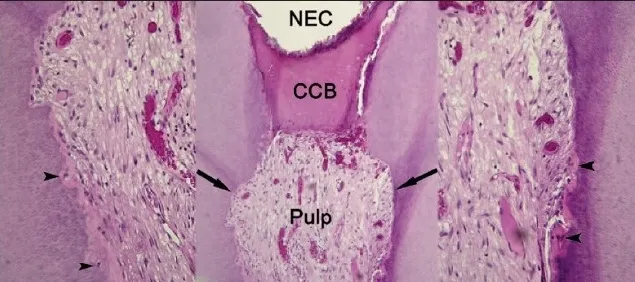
Center: a view of the pulpotomy area of a twomonth sample capped with NEC. There is no inflammatory reaction. A complete calcified bridge (CCB) was formed and normal pulpal tissue was completely excommunicated from the exterior. A few irregularities in the dentinal walls (arrows) indicated old internal resorption (H & E, x100). Left and right: higher magnification of resorption areas (black arrows). A few cells being embedded (arrow heads) against resorption lacunae, demonstrating new predentin deposition and the end of the resorption process (H & E, x400).
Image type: pathology (h&e)